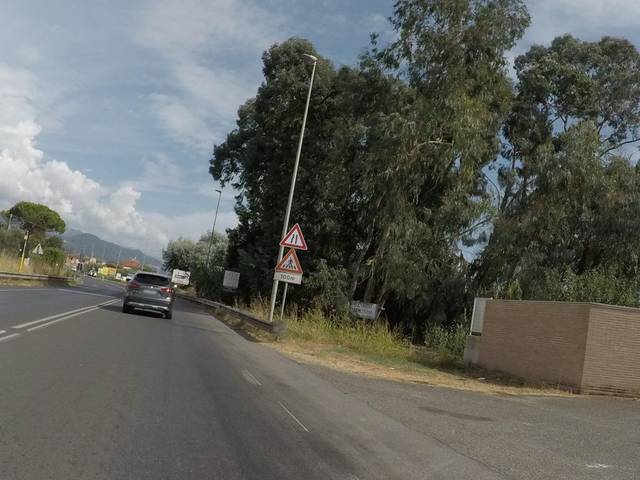
Region: Italy
Coordinates: 44.106, 9.957